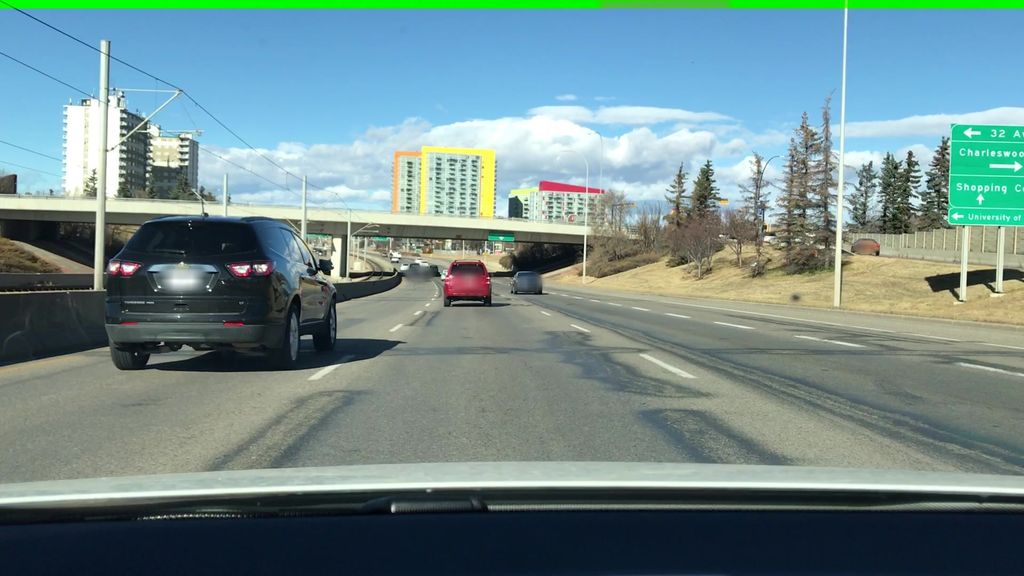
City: calgary